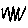
Label: zigzag